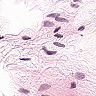
Metastatic tissue present: no